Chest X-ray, PA view. Patient: 53 years old, sex F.
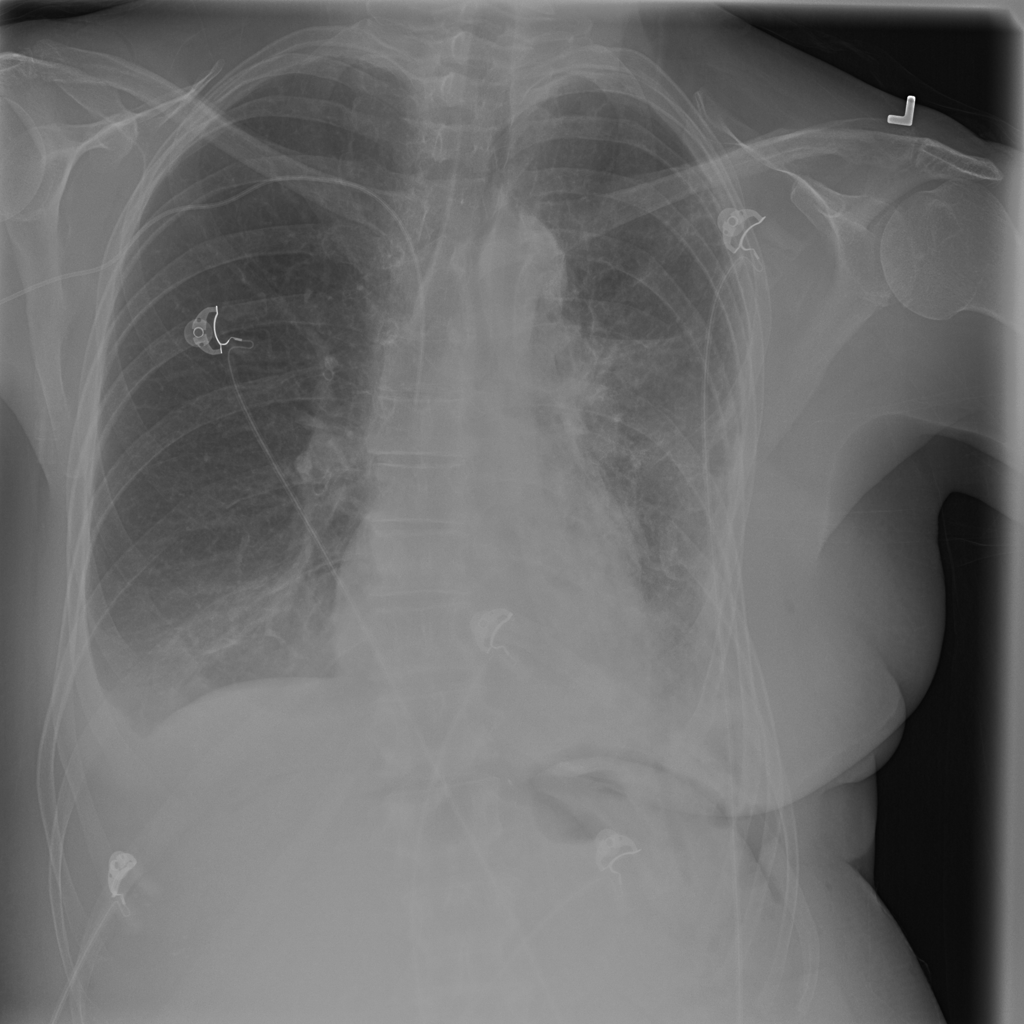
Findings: No Finding